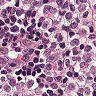
Metastatic tissue present: yes